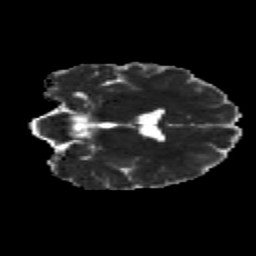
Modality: MD
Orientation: coronal
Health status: healthy
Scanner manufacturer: siemens
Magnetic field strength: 3 T
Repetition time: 12 s
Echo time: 0.092 s